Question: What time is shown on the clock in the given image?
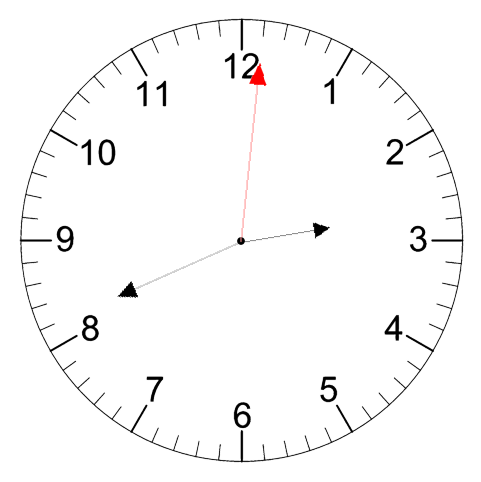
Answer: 02:41:01